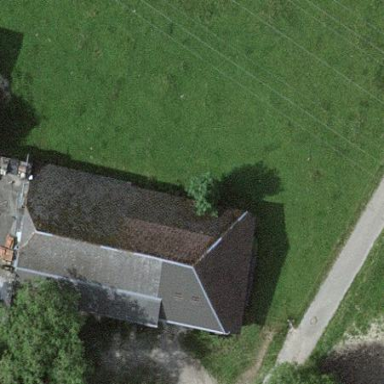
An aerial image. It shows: Rural barn.